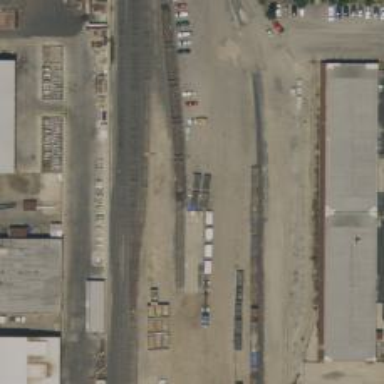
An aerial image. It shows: Railway siding for service.